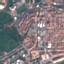
Label: Residential